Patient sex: M
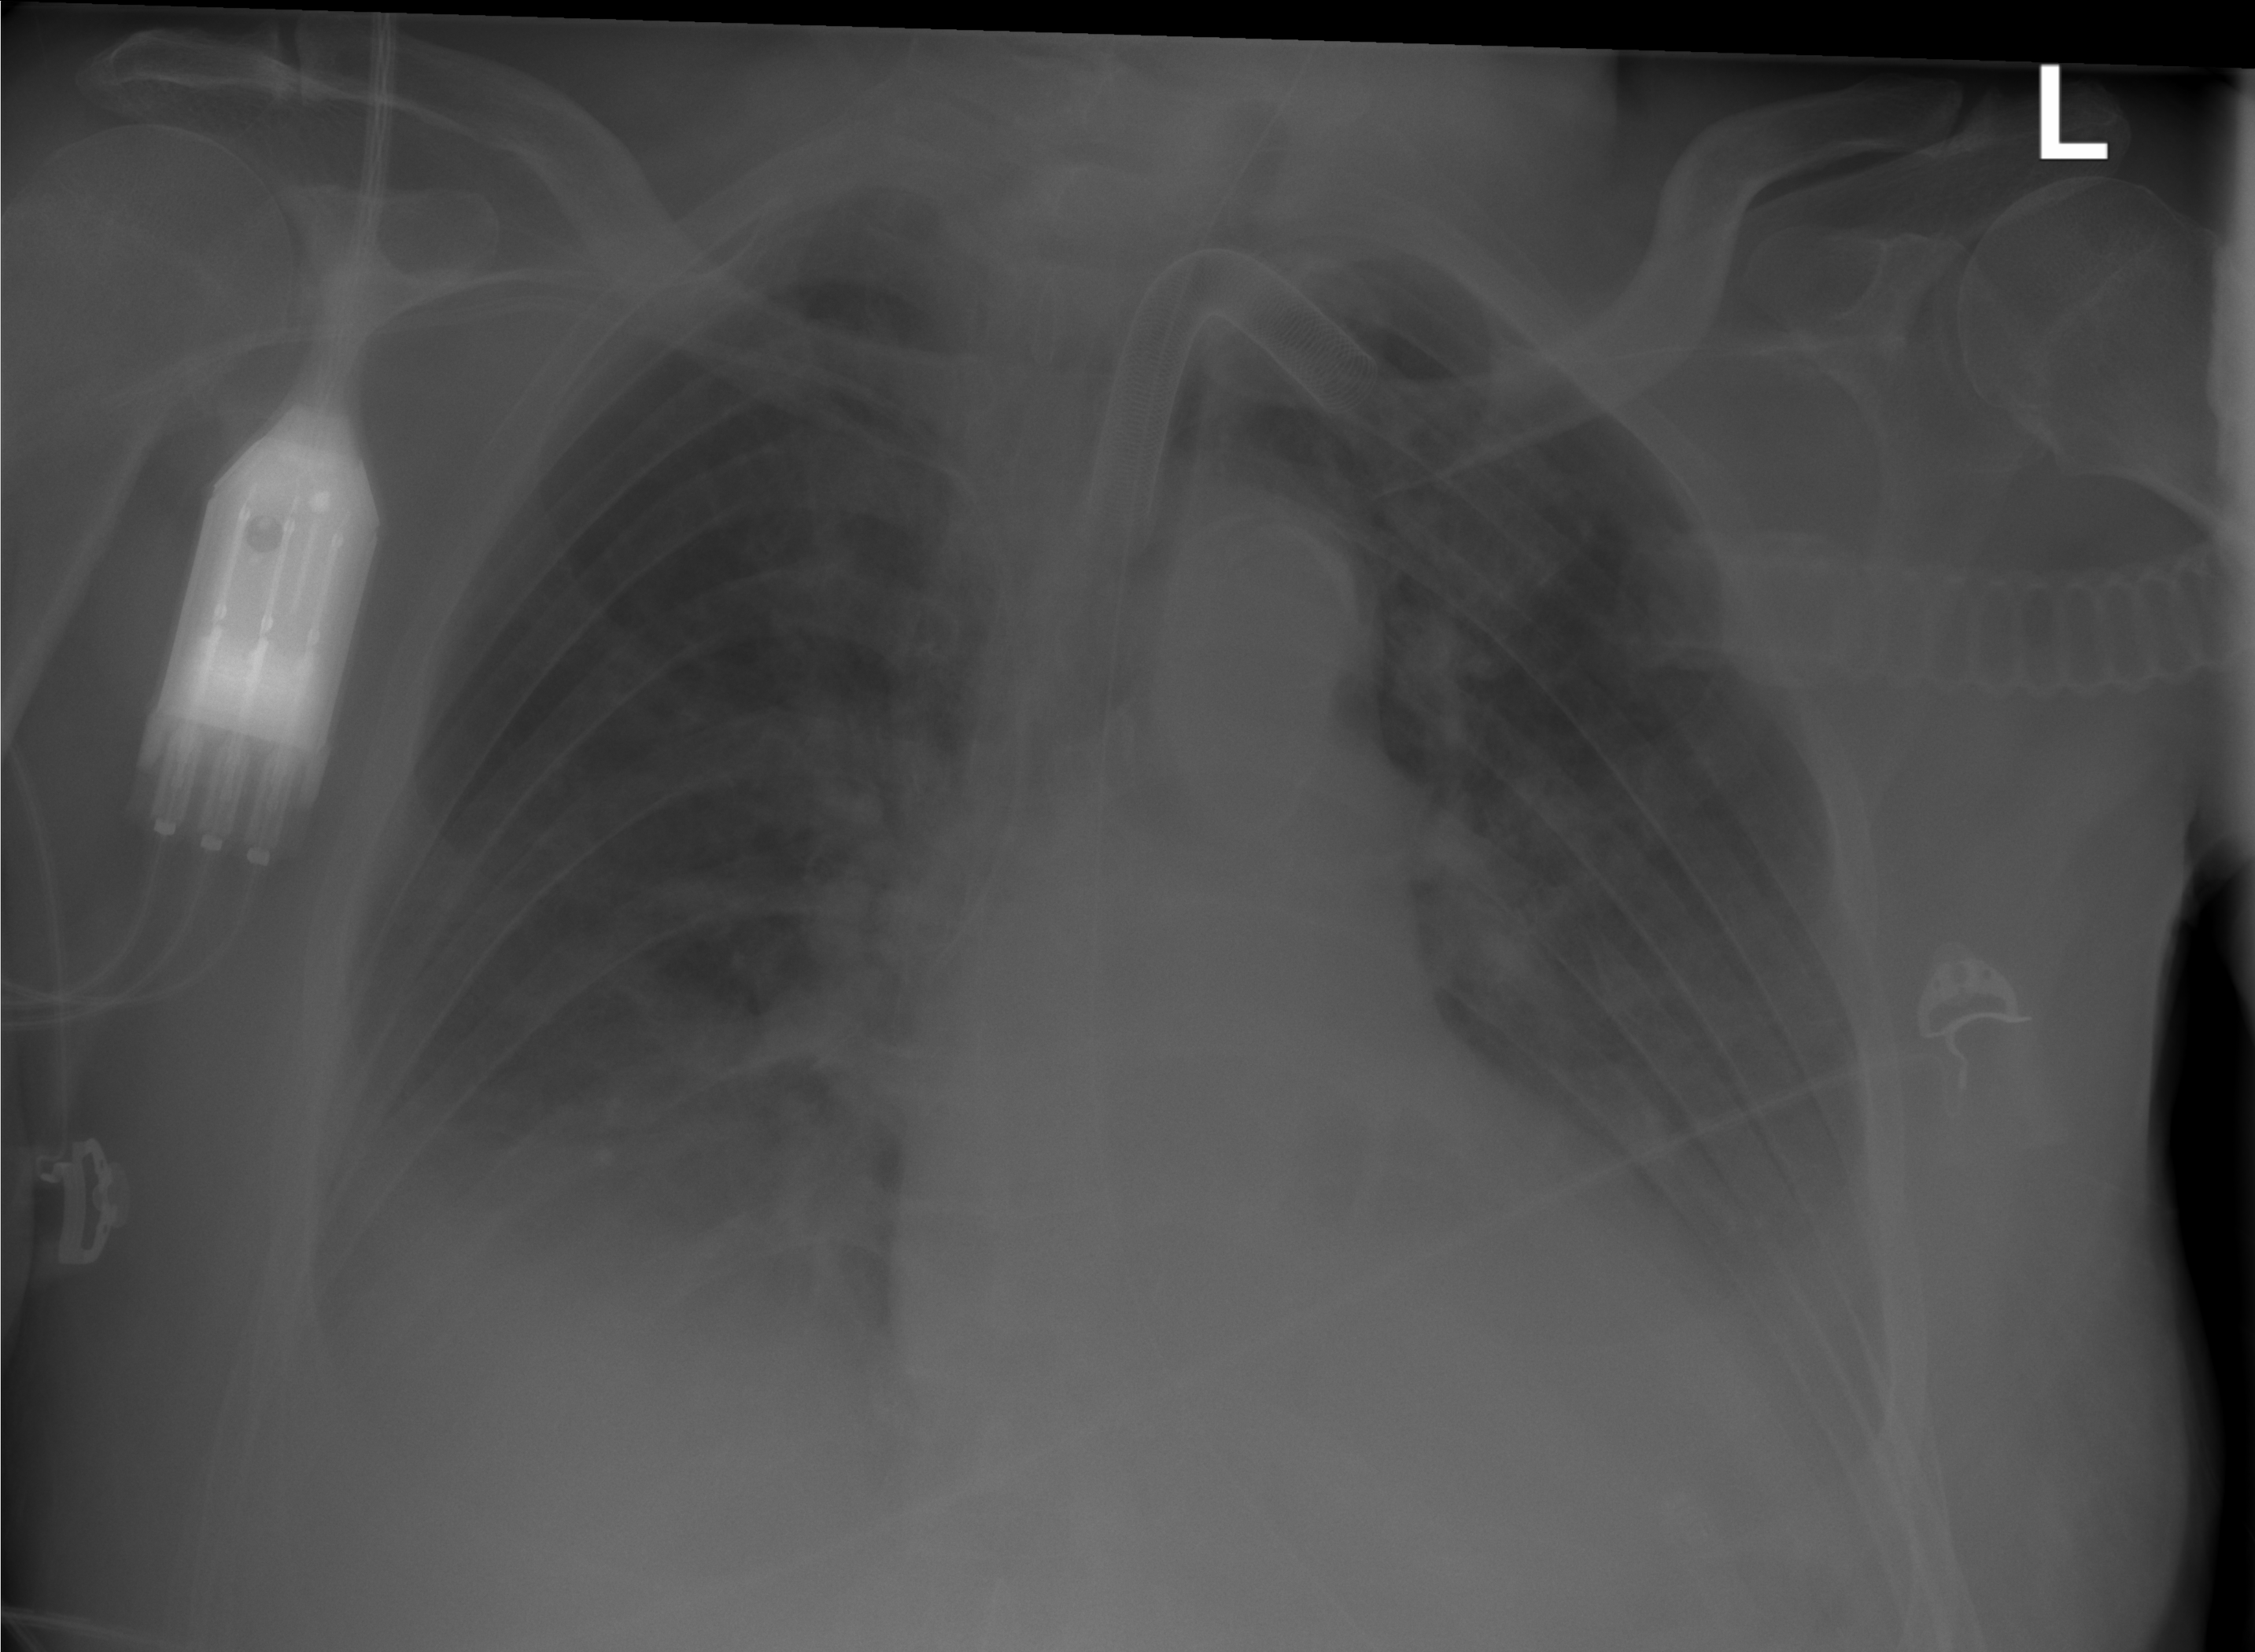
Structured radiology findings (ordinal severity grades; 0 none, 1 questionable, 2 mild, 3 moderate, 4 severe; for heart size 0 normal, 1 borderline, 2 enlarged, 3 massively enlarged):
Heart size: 2
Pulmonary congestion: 2
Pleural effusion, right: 3
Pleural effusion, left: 2
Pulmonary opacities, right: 0
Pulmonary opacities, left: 0
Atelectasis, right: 0
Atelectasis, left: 0